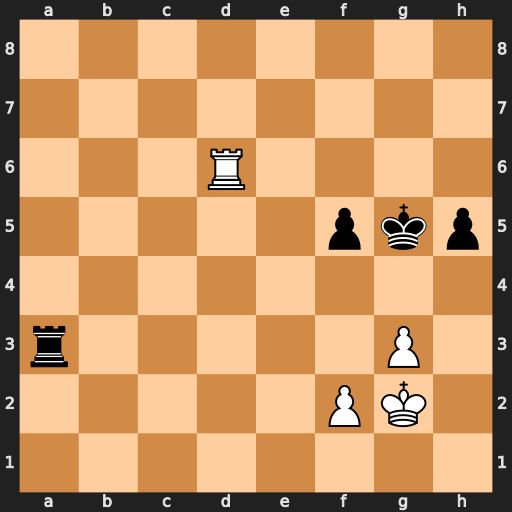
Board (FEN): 8/8/3R4/5pkp/8/r5P1/5PK1/8
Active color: w
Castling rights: -
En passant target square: -
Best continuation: f4+ Kg4 Rg6#